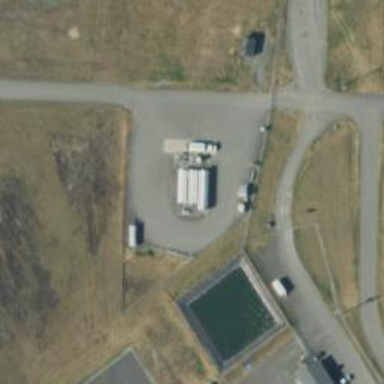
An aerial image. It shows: Storage tank that is man-made.